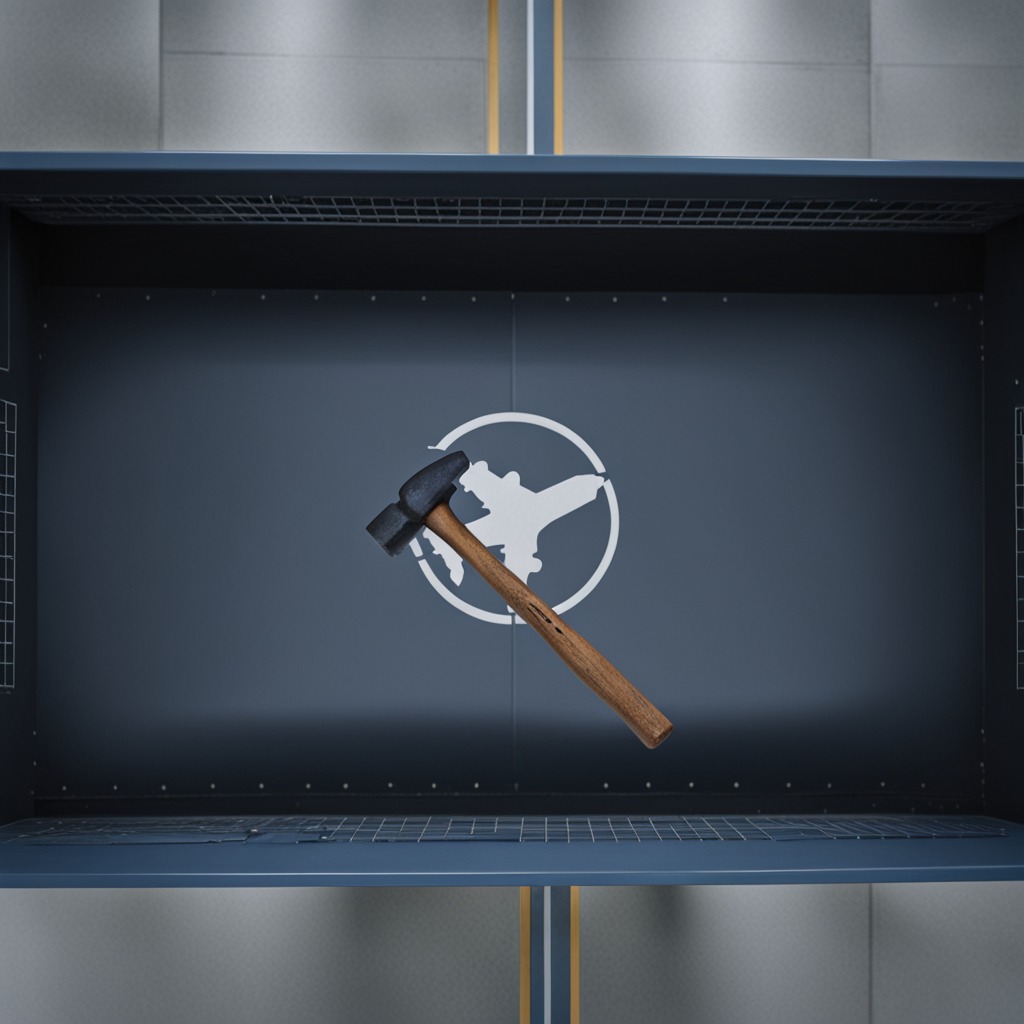
A hammer lying on the toolbox surface in an airplane hangar workshop.